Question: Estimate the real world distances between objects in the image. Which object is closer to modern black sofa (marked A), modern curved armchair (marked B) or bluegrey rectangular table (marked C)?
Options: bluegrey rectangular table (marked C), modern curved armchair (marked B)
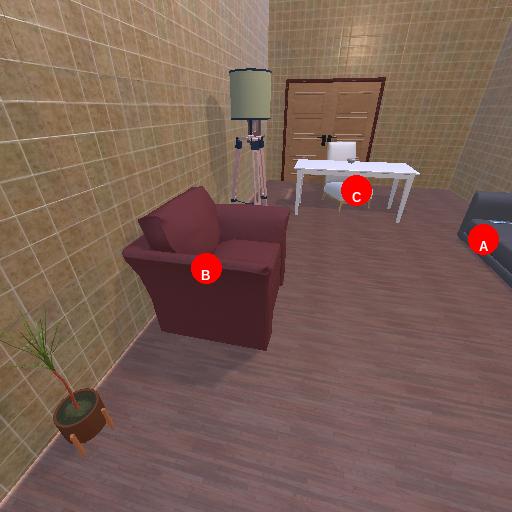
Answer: bluegrey rectangular table (marked C)